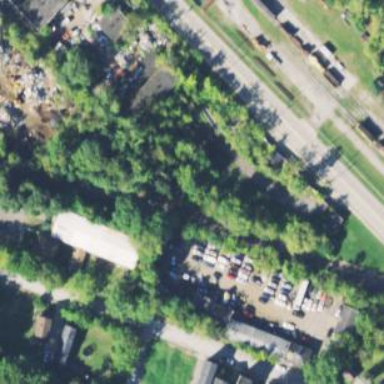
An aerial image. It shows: Scrap yard located in industrial area.